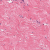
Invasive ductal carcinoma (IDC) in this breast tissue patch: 0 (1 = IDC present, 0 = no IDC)